Aerial crown-view tile of a tropical tree (Barro Colorado Island, Panama), acquired 20240918:
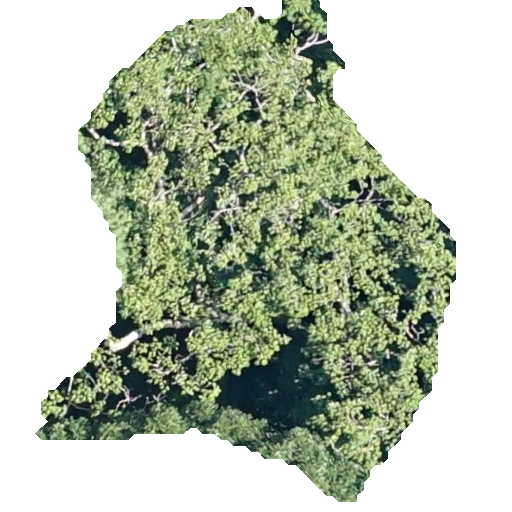
Species: Sterculia apetala
GBIF accepted scientific name: Sterculia apetala
Crown area: 206.231 m²